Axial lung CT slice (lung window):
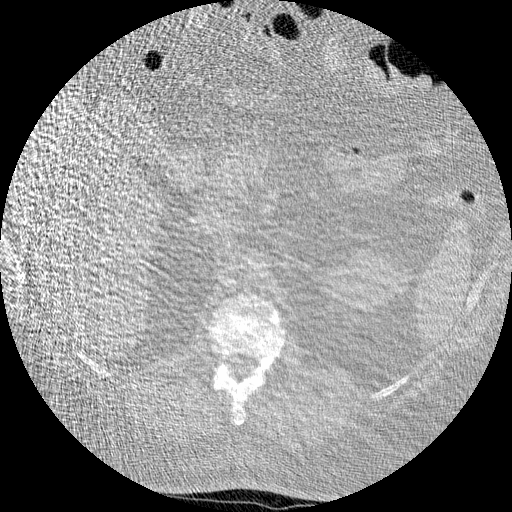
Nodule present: no